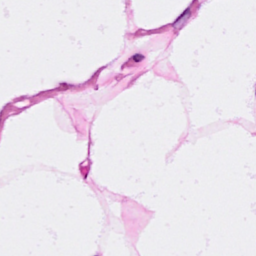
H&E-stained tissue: Breast